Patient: sex F, age 39
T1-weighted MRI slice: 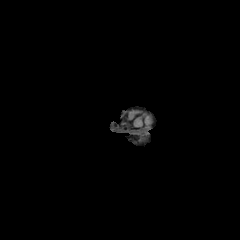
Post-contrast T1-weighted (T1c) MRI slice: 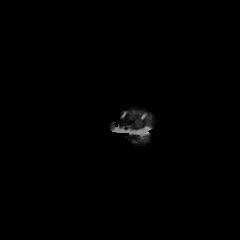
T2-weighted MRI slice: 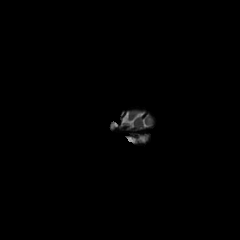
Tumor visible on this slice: no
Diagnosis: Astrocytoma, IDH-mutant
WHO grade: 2